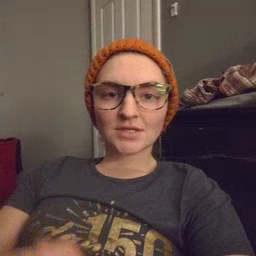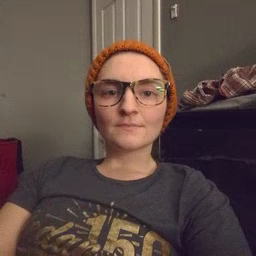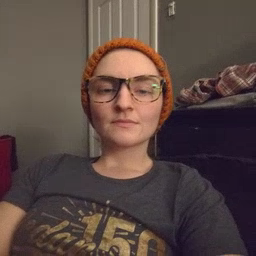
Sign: there